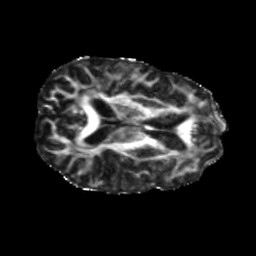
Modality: FA
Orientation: axial
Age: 71
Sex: female
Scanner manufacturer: siemens
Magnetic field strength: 3 T
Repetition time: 5.25 s
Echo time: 0.08 s